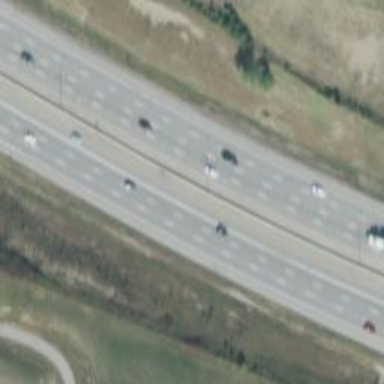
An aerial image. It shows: Motorway.